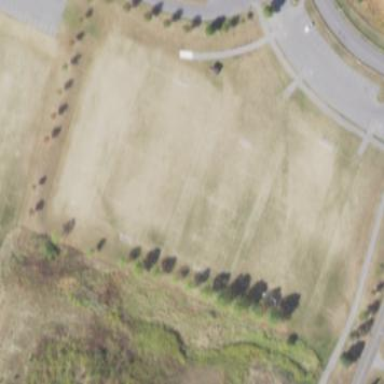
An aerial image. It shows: Soccer pitch for leisureland activities.